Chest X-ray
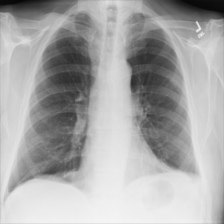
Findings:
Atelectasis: positive
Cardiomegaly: negative
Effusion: negative
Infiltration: negative
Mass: negative
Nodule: negative
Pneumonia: negative
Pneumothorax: negative
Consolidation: positive
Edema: negative
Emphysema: negative
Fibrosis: negative
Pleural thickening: negative
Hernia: negative